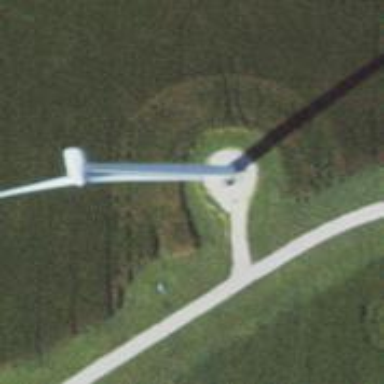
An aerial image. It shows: Wind generator in the form of horizontal axis wind turbine.